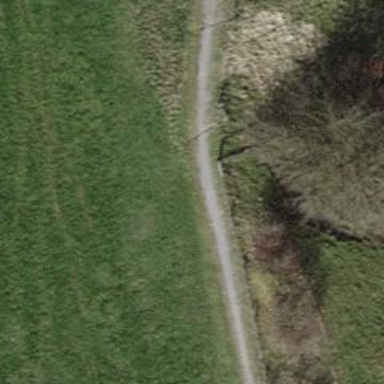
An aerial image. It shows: Gravel path.